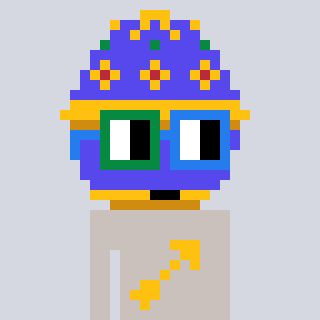
a pixel art character with square green and blue glasses, a faberge-shaped head and a foggrey-colored body on a cool background